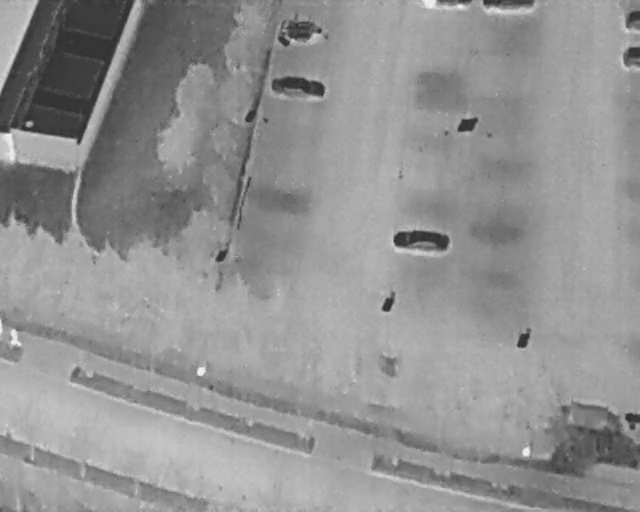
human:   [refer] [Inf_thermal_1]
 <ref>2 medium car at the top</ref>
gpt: <box>[[44, 11, 48, 22, 6], [44, 1, 49, 11, 2]]</box>